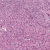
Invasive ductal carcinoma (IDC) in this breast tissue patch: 1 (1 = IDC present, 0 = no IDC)